Interaction volume radius: 5 \u00c5
Interaction volume height: 35 \u00c5
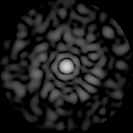
Disorder parameter: 0.8532